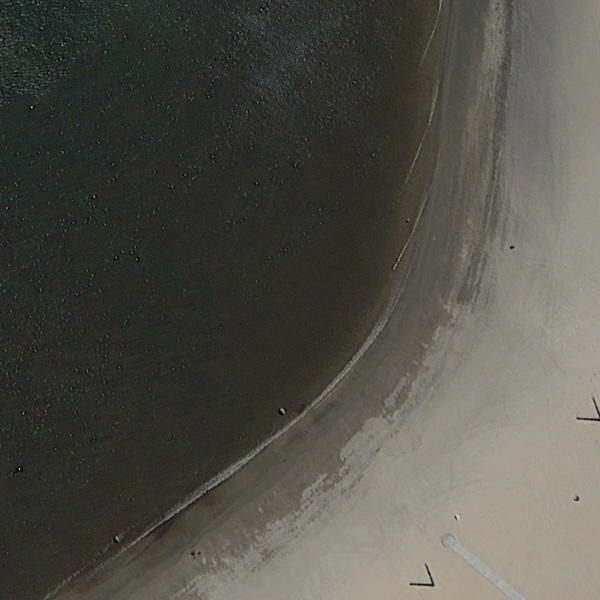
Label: Beach